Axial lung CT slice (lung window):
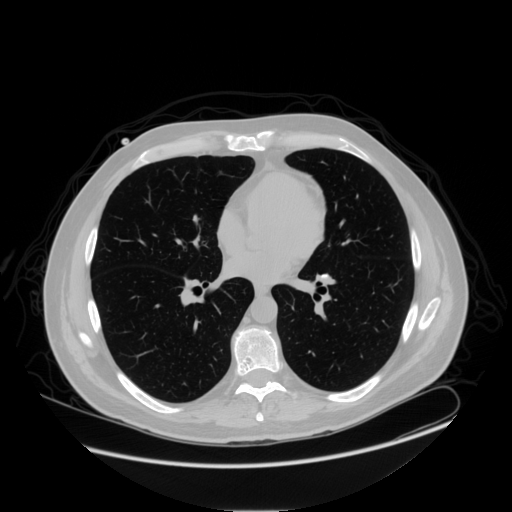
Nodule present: no